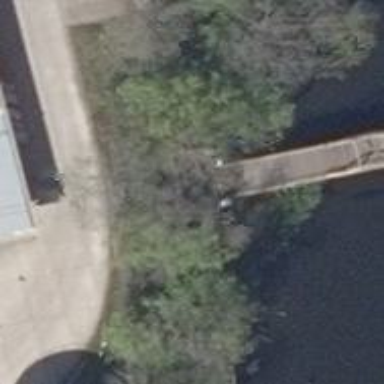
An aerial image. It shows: Path on bridge.